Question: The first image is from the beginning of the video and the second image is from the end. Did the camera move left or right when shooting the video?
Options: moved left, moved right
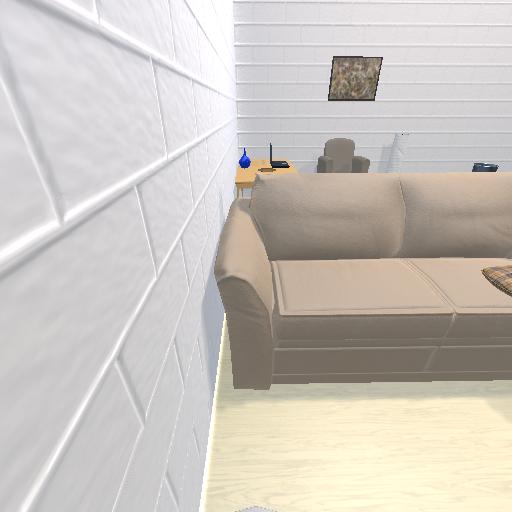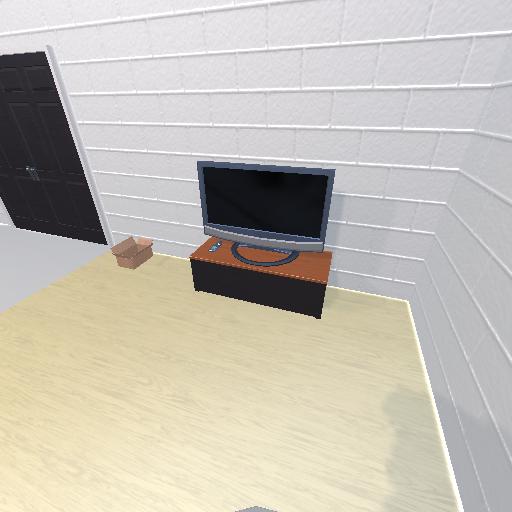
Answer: moved left